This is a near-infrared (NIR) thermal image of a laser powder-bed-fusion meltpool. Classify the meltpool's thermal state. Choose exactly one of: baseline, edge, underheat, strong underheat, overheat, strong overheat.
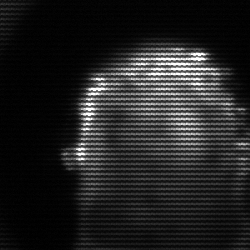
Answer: baseline